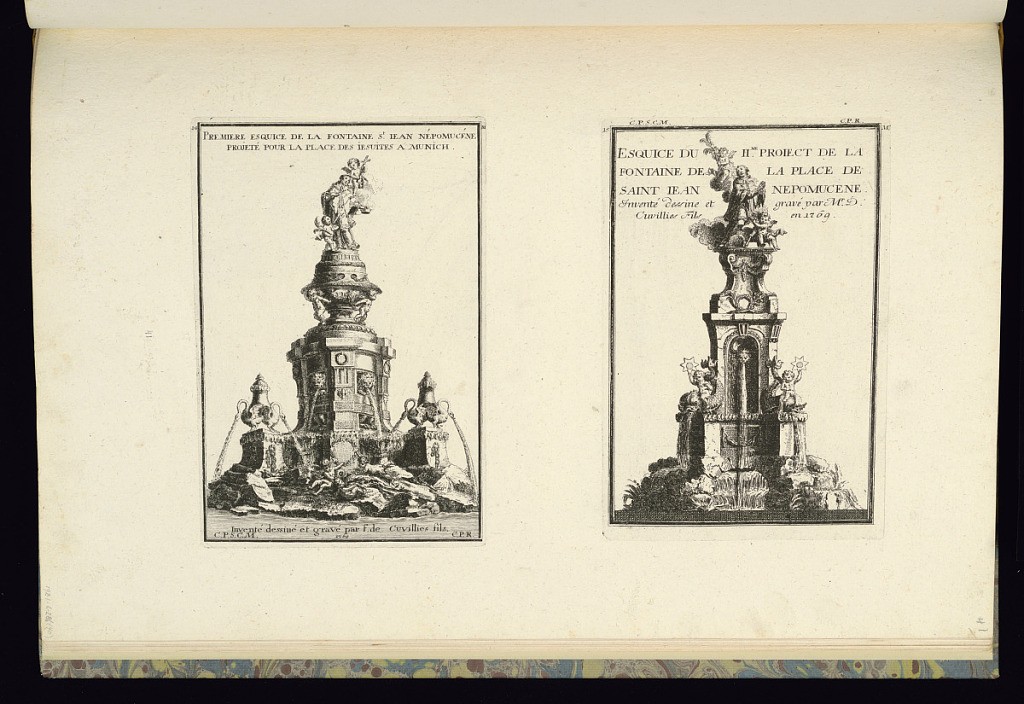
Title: Two Fountain Designs
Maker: François de Cuvilliés the younger, German, 1731 - 1777
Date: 1769
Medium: Etching and engraving on paper
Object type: Print
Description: Two plates printed side-by-side on a single sheet depicting designs for fountains featuring sculpted figures, putti, dolphins, vases, festoons of leaves, mascarons (masks), shells, and rockwork. The plates are titled, numbered, signed, and dated.